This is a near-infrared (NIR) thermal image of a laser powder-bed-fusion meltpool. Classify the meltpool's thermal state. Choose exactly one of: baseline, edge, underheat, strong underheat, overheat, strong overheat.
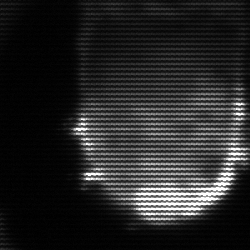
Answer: baseline